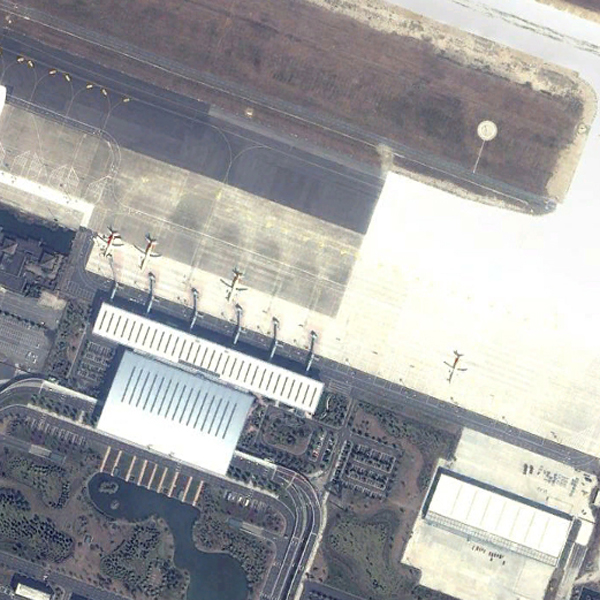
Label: Airport